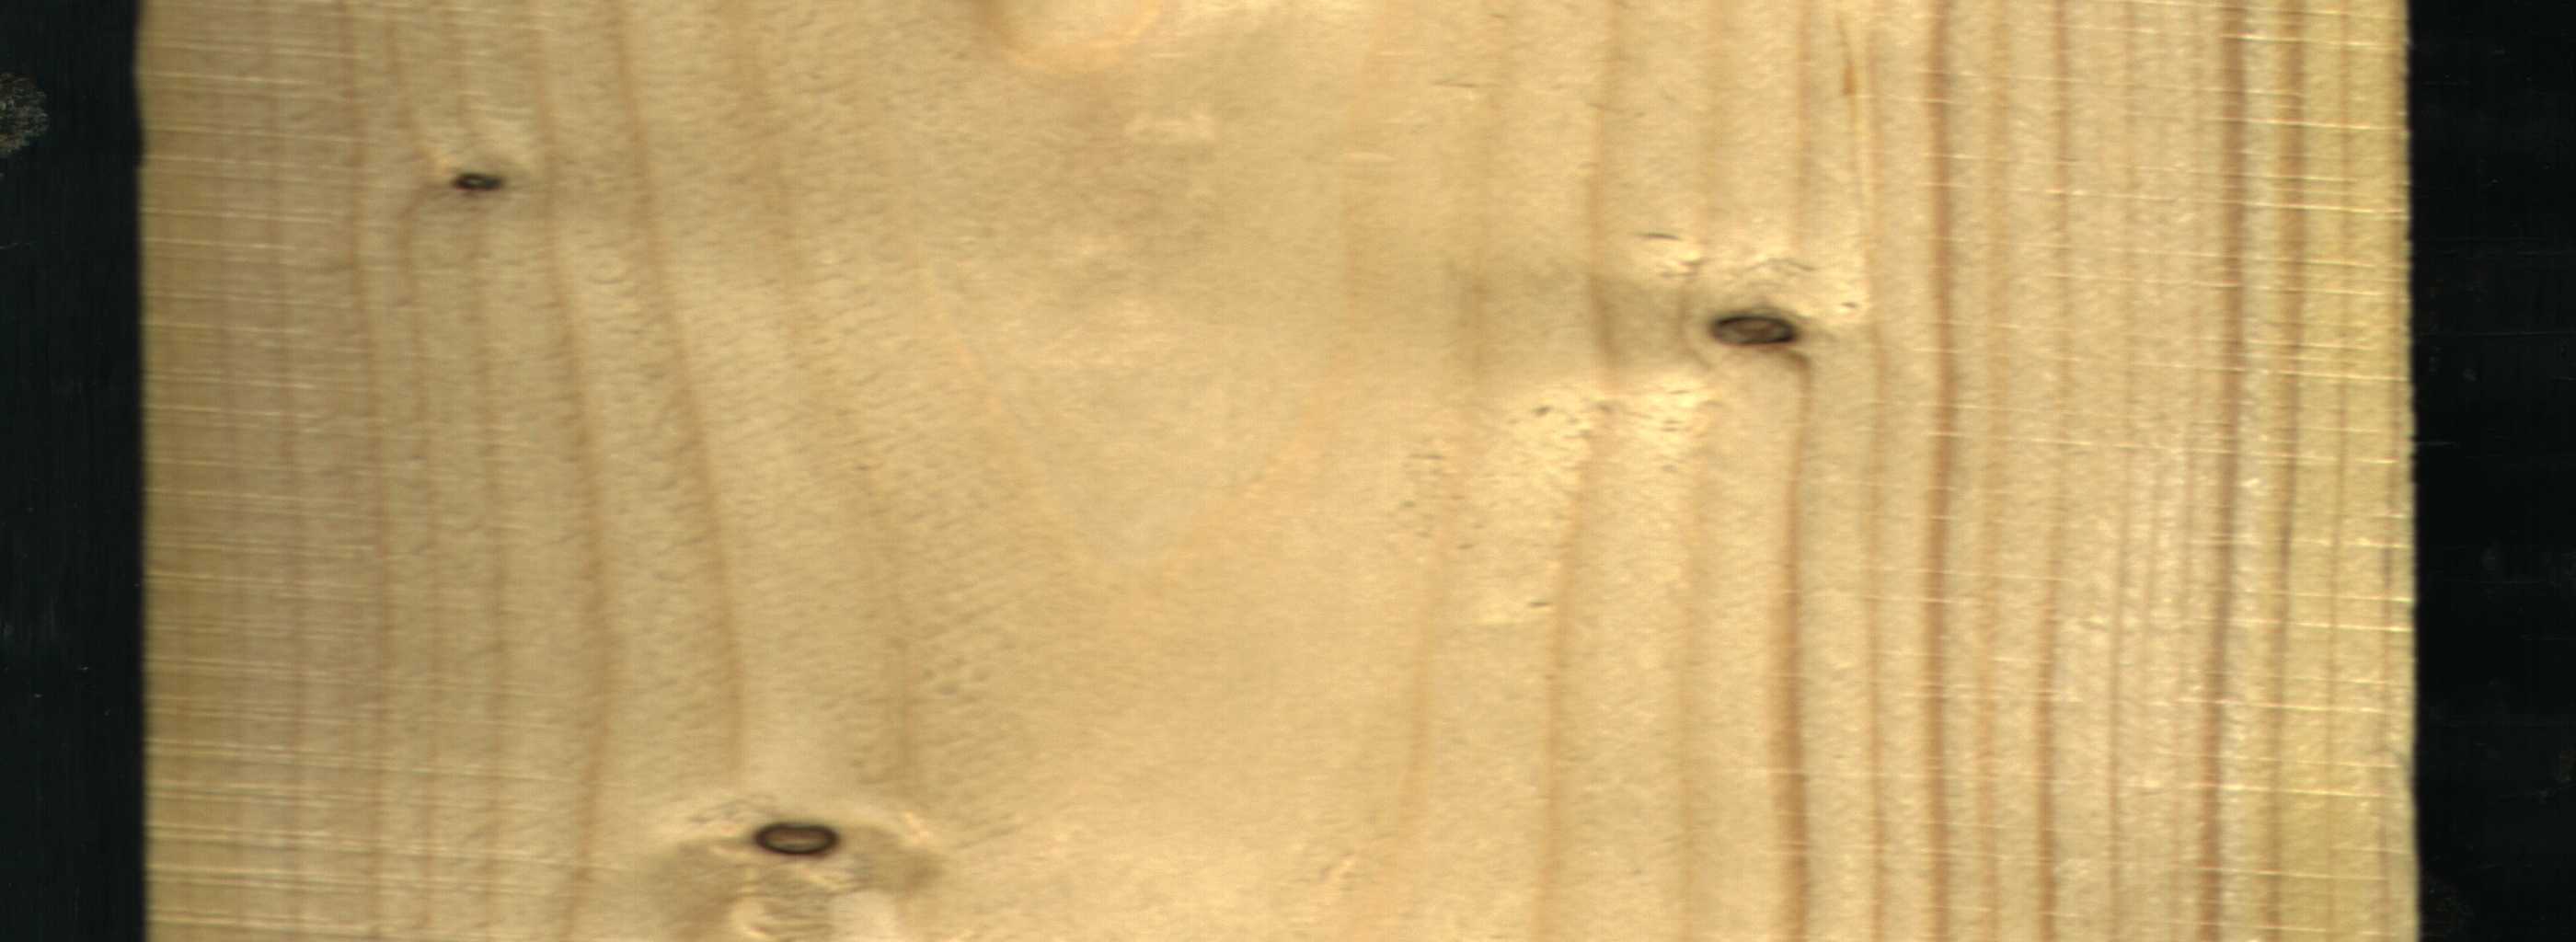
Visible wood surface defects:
Dead_Knot
Dead_Knot
Dead_Knot